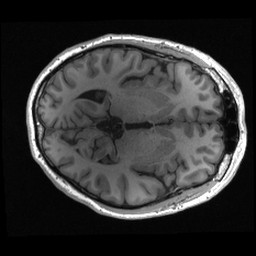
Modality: T1w
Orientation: axial
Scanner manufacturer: siemens
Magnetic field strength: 3 T
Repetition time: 2.3 s
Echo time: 0.00285 s